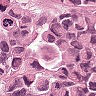
Metastatic tissue present: yes